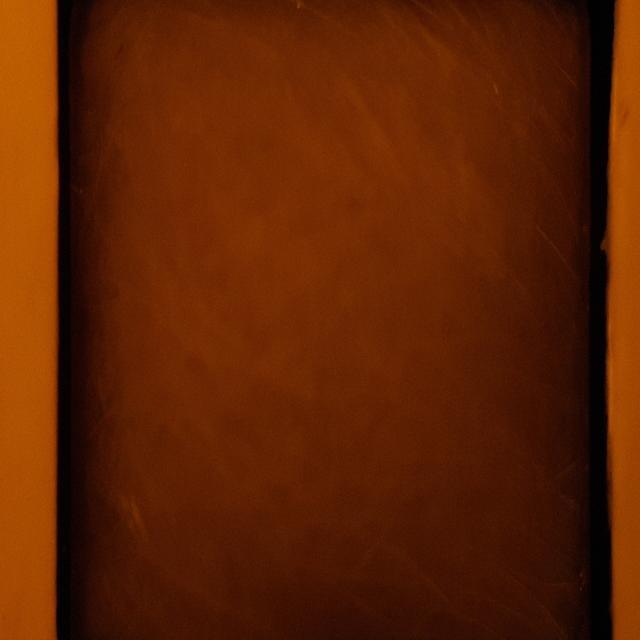
Healthy canine skin — no visible lesions, inflammation, or abnormalities. The skin and coat appear normal.